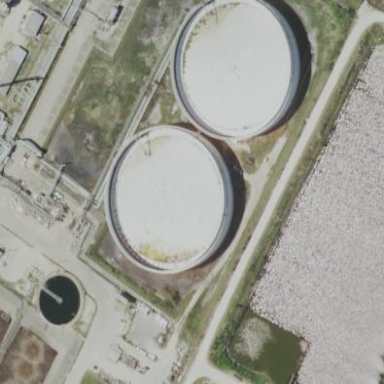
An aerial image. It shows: Storage tank that is man-made.